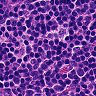
Metastatic tissue present: no